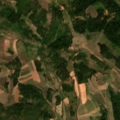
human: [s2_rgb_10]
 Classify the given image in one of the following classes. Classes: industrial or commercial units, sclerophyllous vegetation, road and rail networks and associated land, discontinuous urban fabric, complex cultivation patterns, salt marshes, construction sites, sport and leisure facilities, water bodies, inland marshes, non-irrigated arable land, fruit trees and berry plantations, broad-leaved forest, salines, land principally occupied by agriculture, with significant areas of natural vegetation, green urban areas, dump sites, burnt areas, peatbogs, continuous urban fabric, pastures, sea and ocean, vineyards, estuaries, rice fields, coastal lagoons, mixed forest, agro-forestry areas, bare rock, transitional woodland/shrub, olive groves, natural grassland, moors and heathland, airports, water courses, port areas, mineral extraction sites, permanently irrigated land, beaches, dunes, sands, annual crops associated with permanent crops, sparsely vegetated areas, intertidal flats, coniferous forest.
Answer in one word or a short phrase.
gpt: complex cultivation patterns, land principally occupied by agriculture, with significant areas of natural vegetation, broad-leaved forest, transitional woodland/shrub